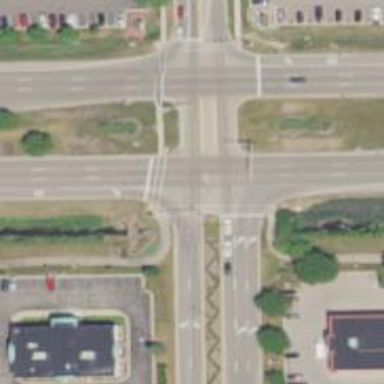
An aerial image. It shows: Footway located on traffic island.